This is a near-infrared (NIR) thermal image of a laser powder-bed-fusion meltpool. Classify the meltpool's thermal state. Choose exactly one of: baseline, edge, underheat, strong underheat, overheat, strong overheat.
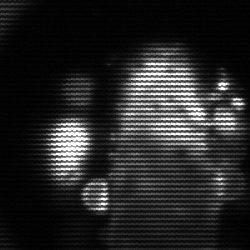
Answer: strong underheat